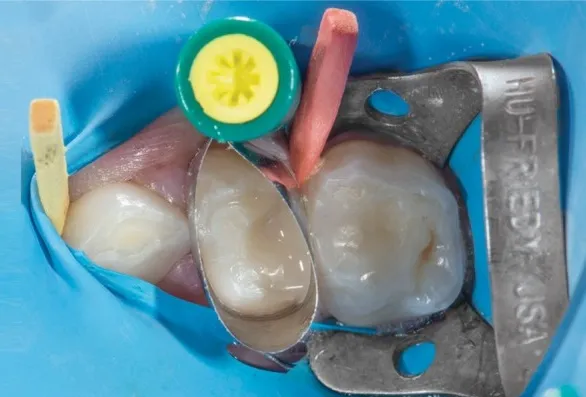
Intraoral picture of the tooth after the placement of the filling material.
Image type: medical_photograph (oral_photograph)